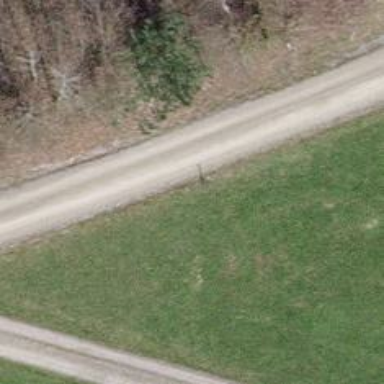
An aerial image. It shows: Gravel track with grade1.